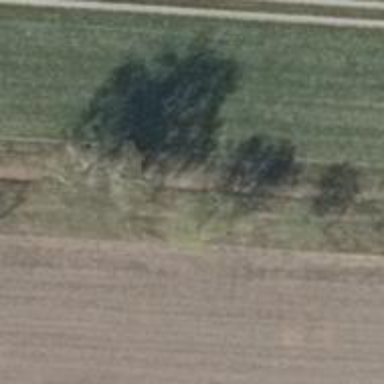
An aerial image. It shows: Row of deciduous broadleaved trees.